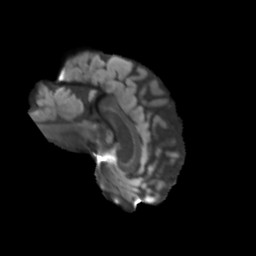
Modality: T2w
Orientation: sagittal
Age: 69
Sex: male
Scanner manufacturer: siemens
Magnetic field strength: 3 T
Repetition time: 3.23 s
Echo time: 0.0892 s